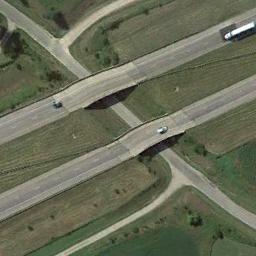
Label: overpass